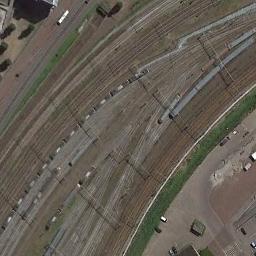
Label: railway